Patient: sex F, age 46
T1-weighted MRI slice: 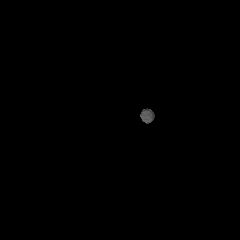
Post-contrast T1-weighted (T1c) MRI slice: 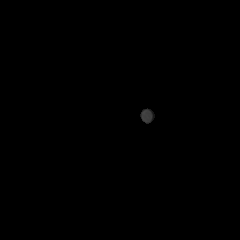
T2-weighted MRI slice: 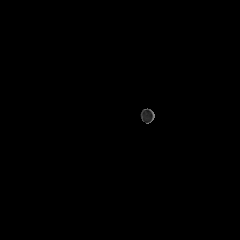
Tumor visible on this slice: no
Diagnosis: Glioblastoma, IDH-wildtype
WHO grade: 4